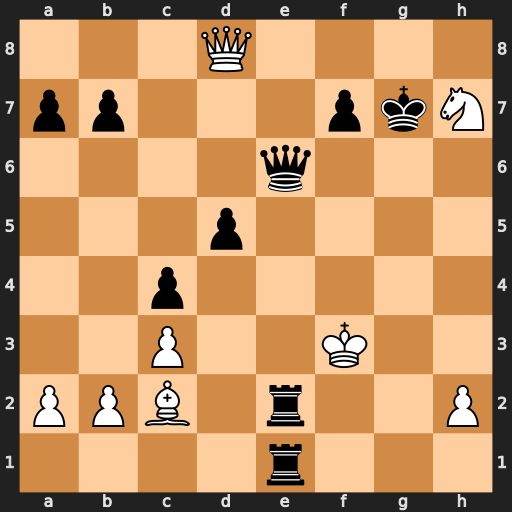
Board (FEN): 3Q4/pp3pkN/4q3/3p4/2p5/2P2K2/PPB1r2P/4r3
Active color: w
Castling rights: -
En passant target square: -
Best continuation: Qf8#